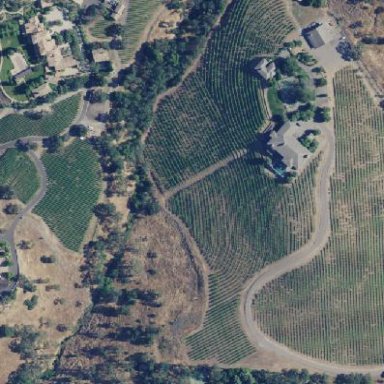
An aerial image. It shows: Vineyard growing wine grapes.